Field crop: tomato
Growth stage: 1
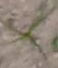
Species: cyperus